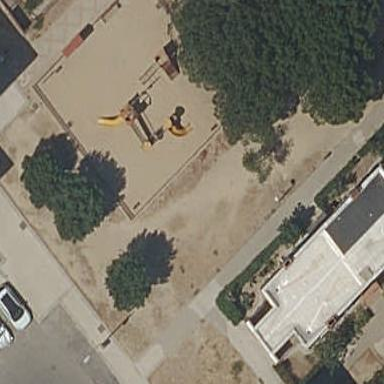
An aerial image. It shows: Playground area for leisure land.